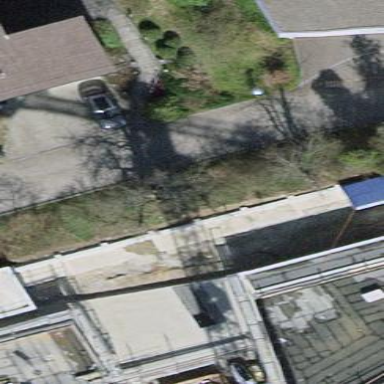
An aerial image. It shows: View of roof of building.